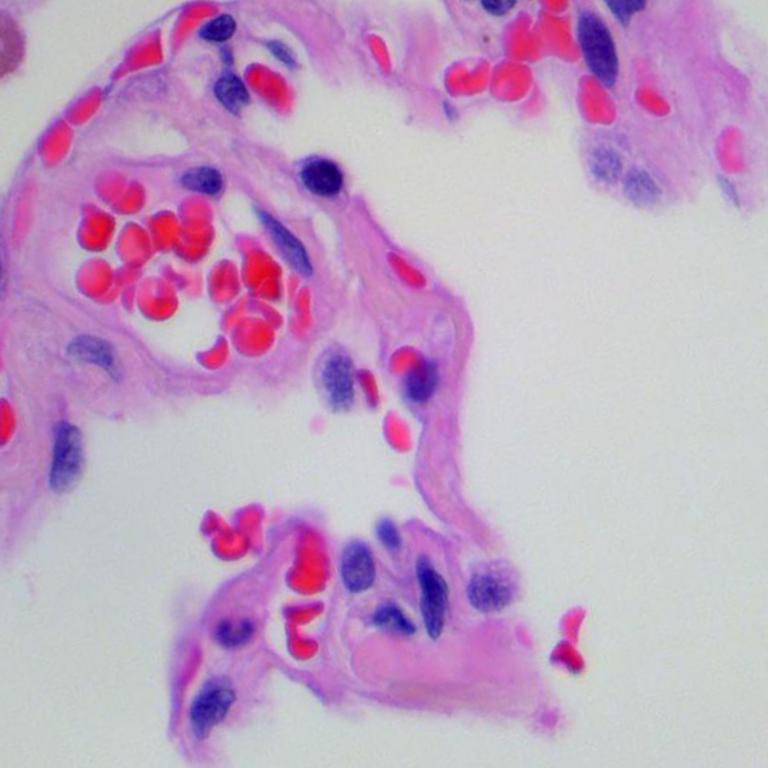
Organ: lung
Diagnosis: benign